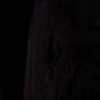
Label: space